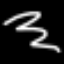
Label: squiggle